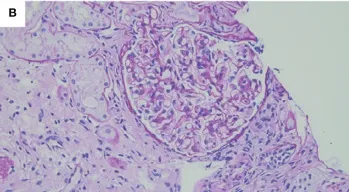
(C) Prominent vacuolated appearance of GBM indicated by the arrow. Jones methenamine silver, original magnification: x1,000.
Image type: pathology (methenamine_silver)